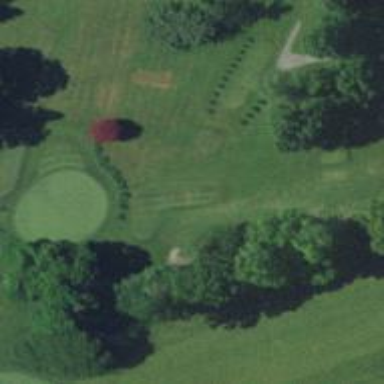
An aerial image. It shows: Golf tee.